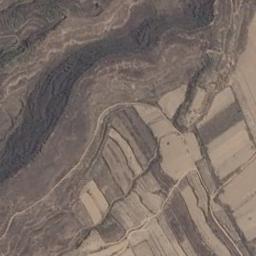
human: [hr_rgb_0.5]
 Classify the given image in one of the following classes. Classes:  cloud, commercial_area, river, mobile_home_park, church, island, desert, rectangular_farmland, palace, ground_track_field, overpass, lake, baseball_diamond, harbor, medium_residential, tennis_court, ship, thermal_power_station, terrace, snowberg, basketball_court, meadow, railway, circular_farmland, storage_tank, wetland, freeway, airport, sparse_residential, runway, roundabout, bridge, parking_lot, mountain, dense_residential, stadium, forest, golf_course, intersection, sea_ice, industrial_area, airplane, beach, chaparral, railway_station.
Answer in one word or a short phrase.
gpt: terrace